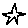
Label: star